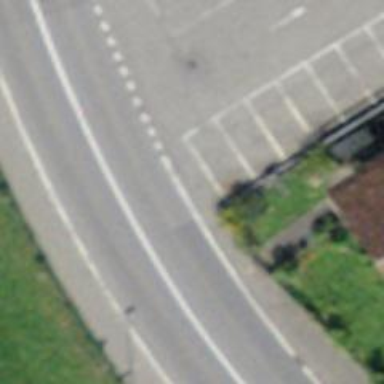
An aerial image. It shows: Secondary road with asphalt surface.